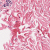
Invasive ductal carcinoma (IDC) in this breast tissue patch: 0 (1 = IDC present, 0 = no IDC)